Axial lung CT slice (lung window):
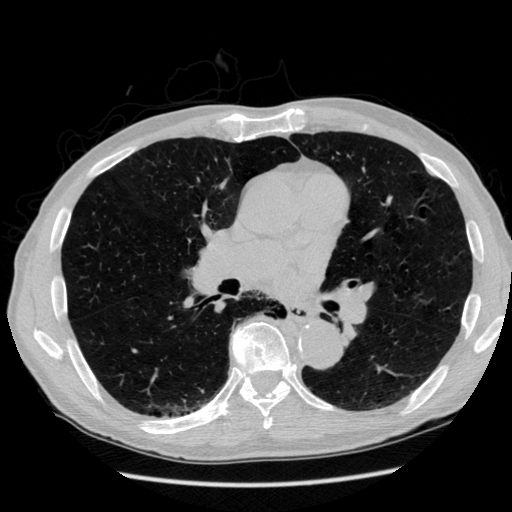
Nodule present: no